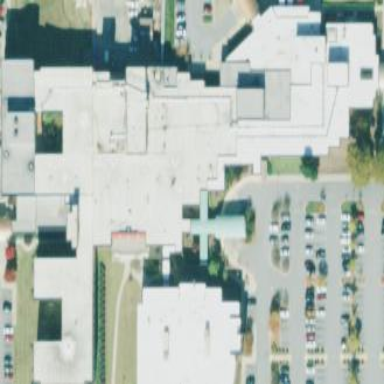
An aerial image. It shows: Hospital building.